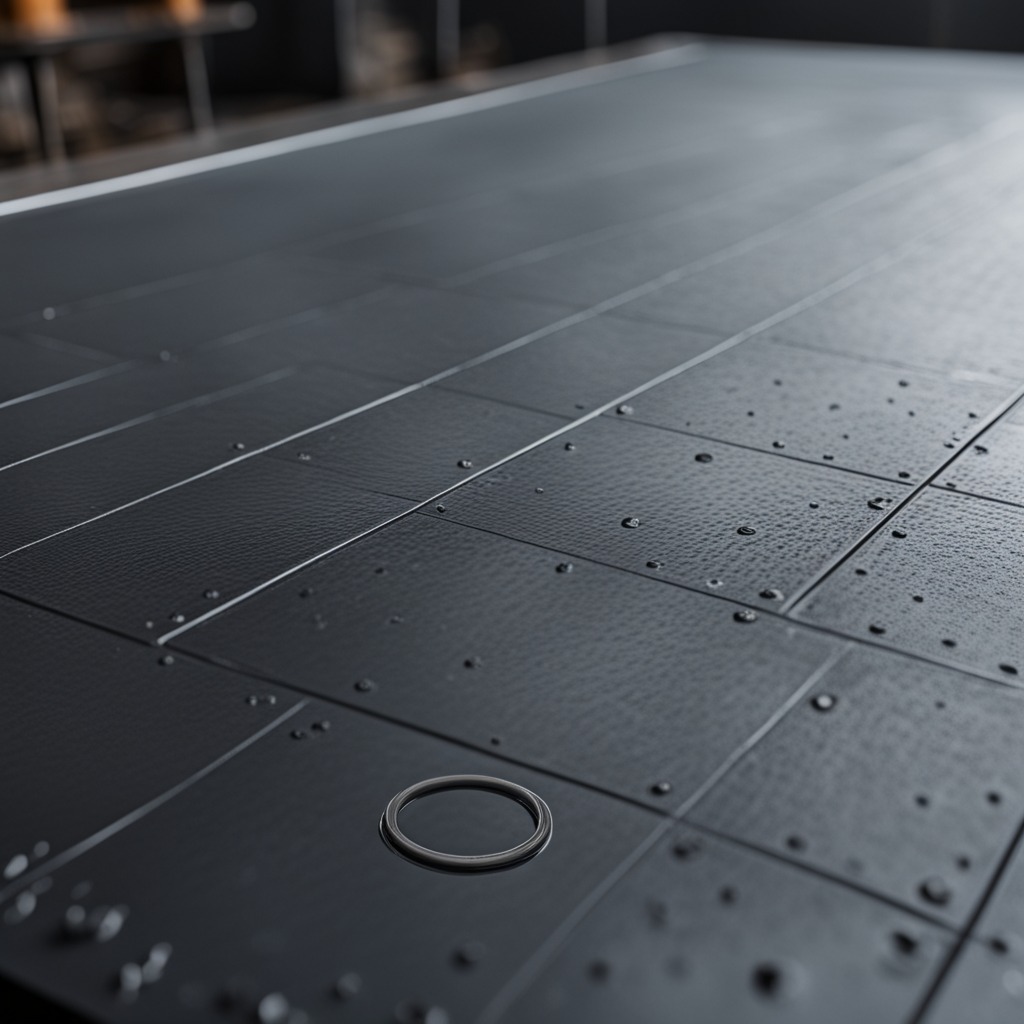
A rubber O-ring is lying on the cold steel table in a mining workshop.